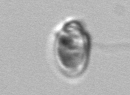
Label: Amphidinium